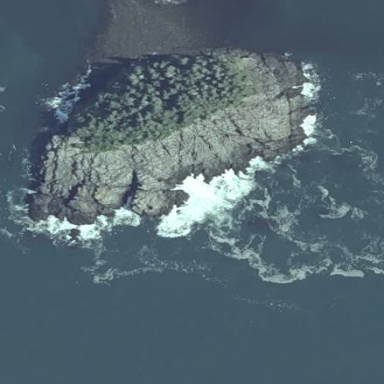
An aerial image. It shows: Islet along the natural coastline.